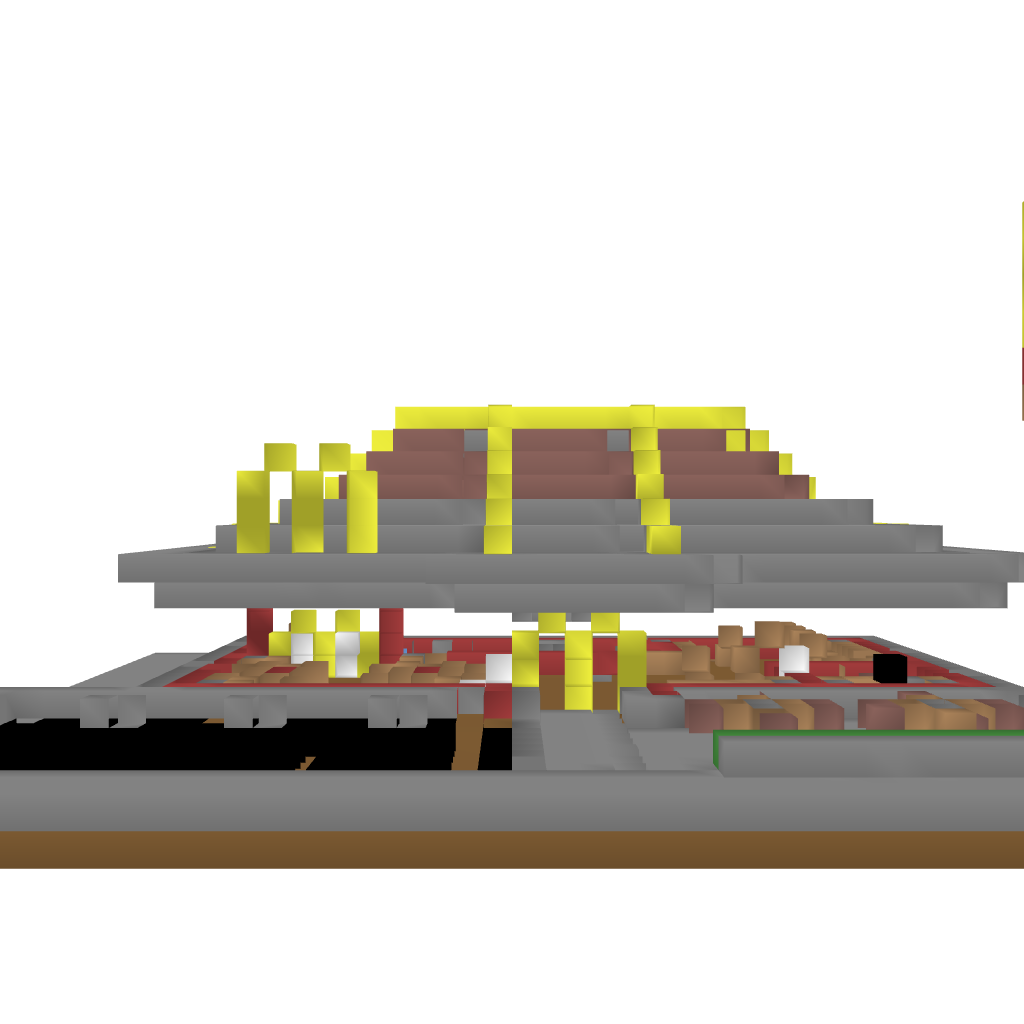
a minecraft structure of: burger shop bad low quality